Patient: sex M, age 71
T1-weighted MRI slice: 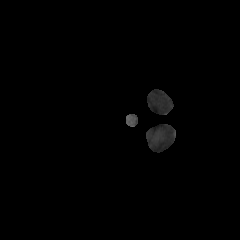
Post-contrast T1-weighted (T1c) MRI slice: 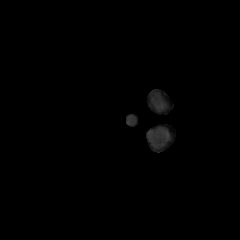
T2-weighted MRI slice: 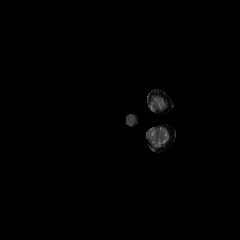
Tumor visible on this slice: no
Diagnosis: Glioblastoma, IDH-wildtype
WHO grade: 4